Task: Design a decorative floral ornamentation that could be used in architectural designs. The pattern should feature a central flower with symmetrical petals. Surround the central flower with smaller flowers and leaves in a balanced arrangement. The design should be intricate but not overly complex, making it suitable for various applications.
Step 1610:
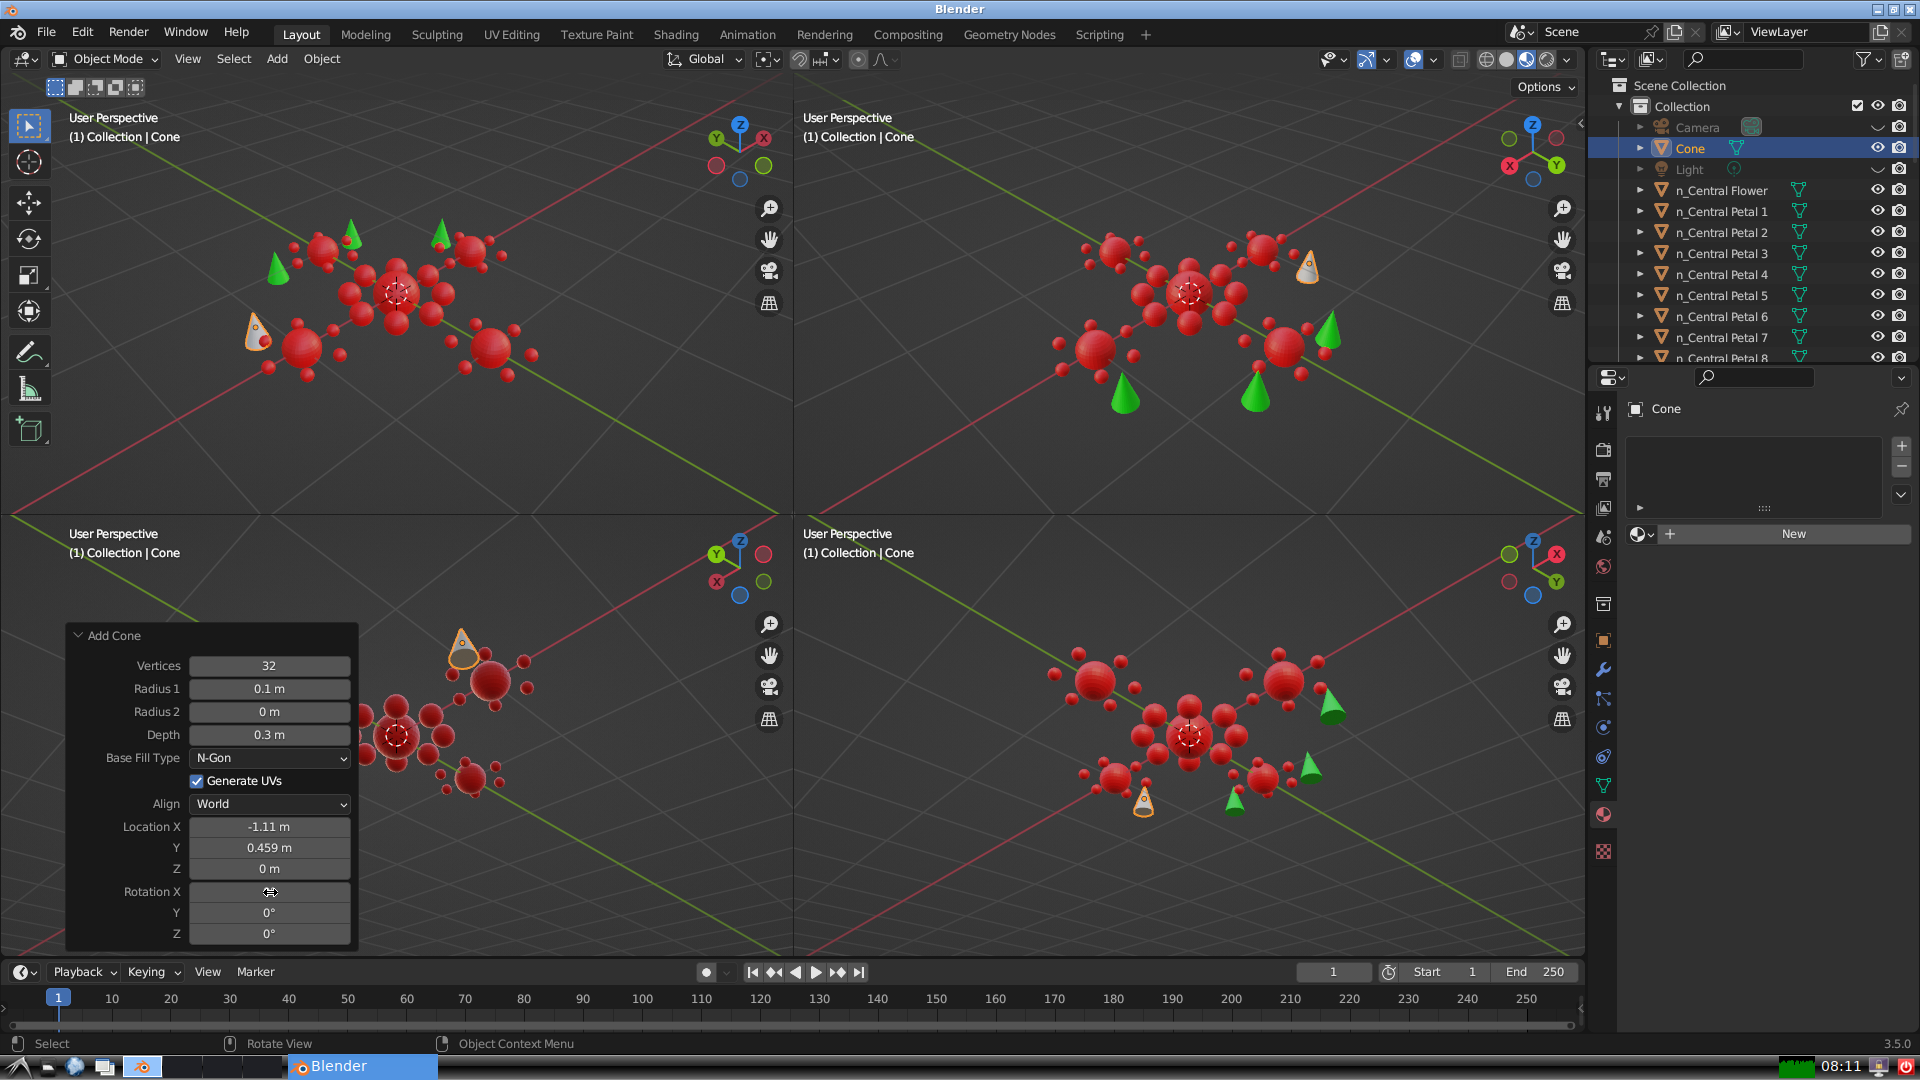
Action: click: no